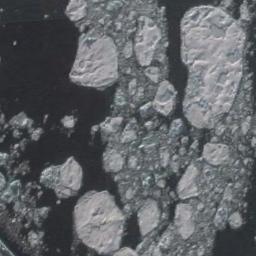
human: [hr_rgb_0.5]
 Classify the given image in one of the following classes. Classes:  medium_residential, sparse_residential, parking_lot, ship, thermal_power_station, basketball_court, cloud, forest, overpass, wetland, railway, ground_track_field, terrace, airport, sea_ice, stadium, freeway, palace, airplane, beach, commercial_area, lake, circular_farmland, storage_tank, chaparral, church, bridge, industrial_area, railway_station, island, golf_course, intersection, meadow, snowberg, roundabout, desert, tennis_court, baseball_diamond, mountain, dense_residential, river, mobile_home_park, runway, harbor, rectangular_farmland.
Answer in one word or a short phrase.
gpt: sea_ice